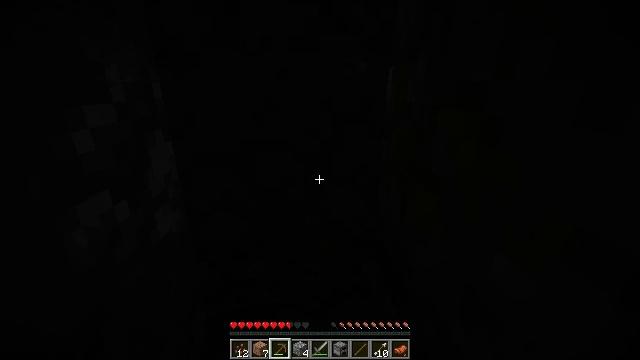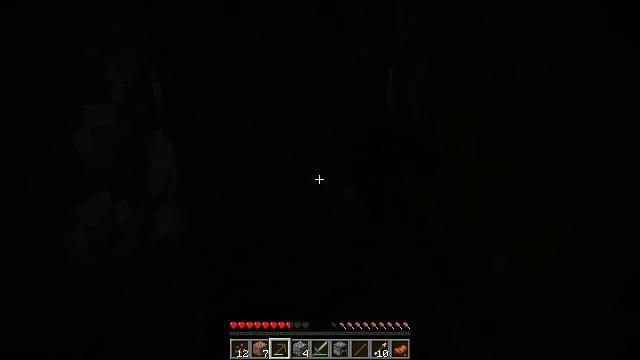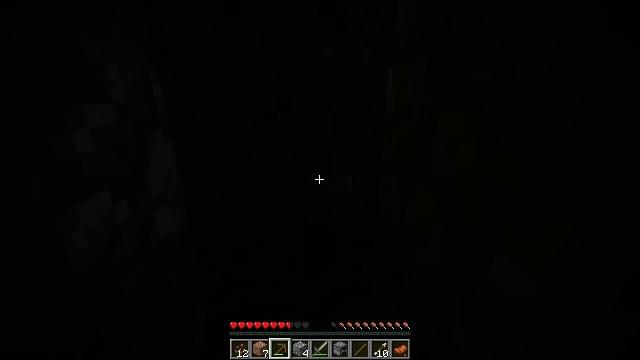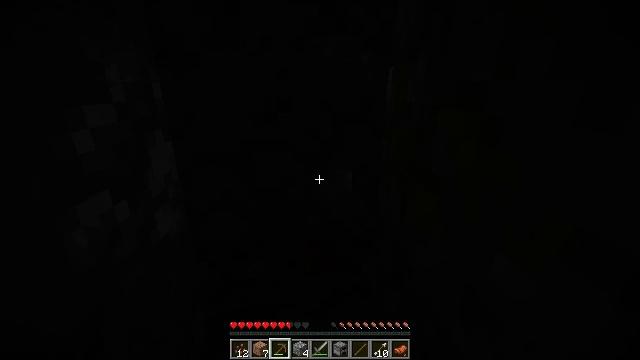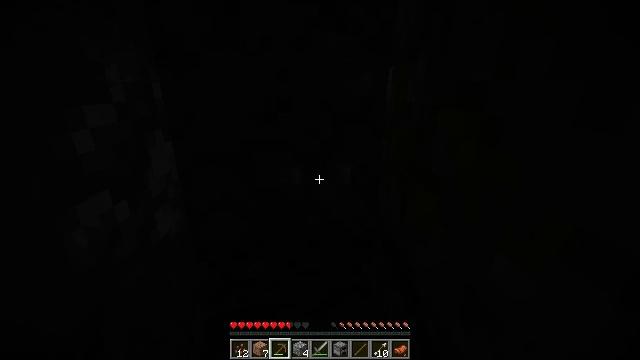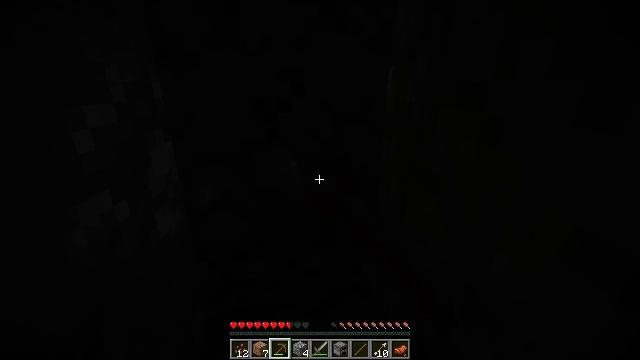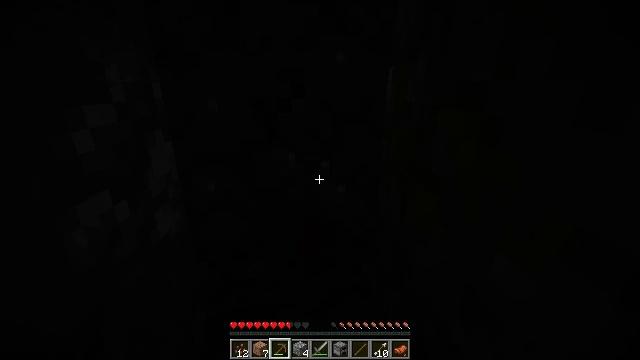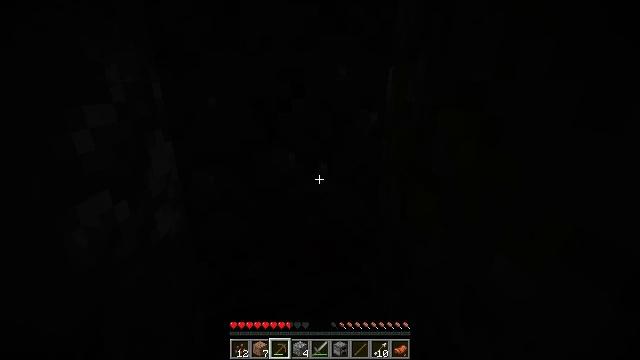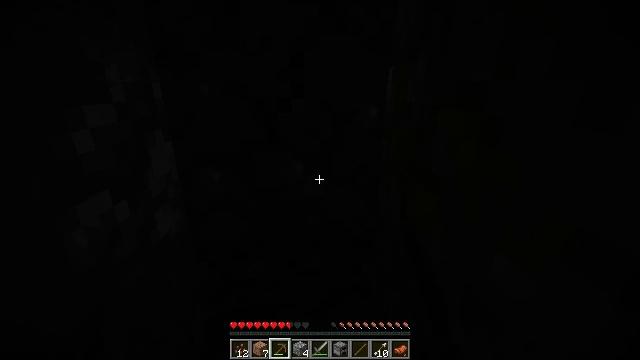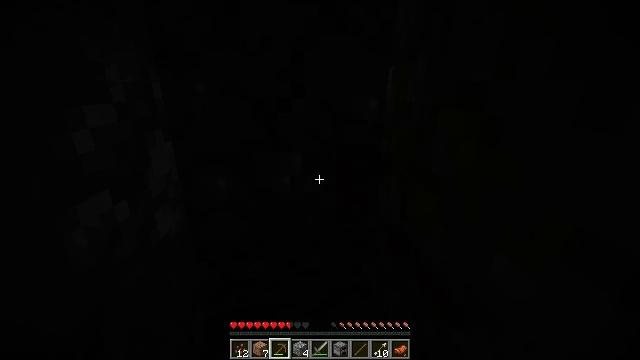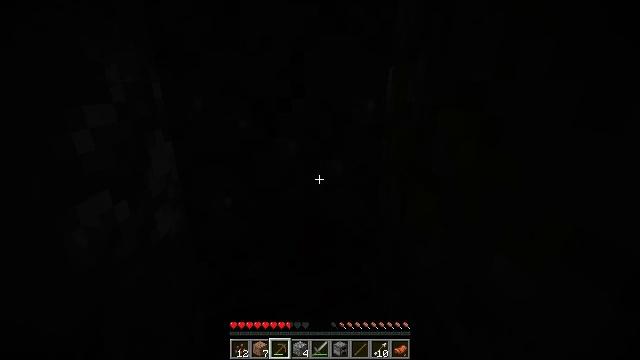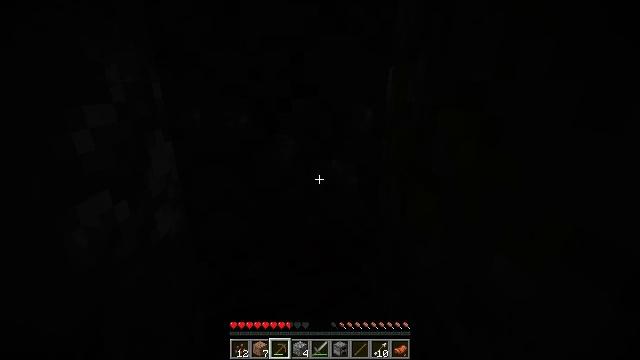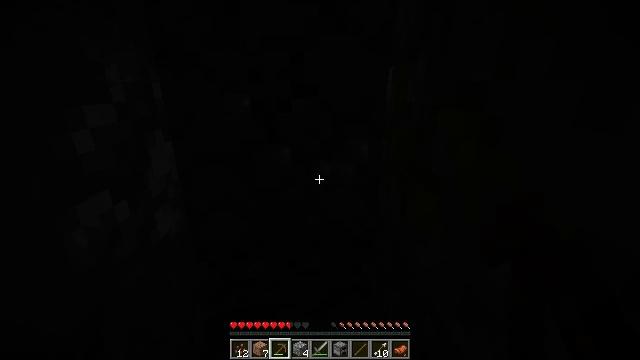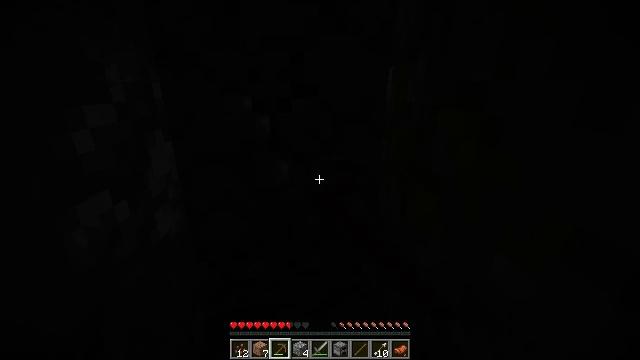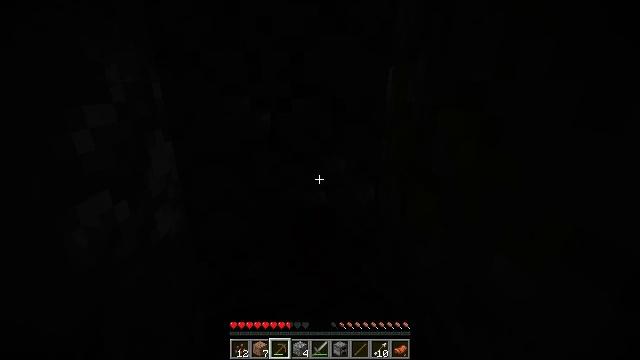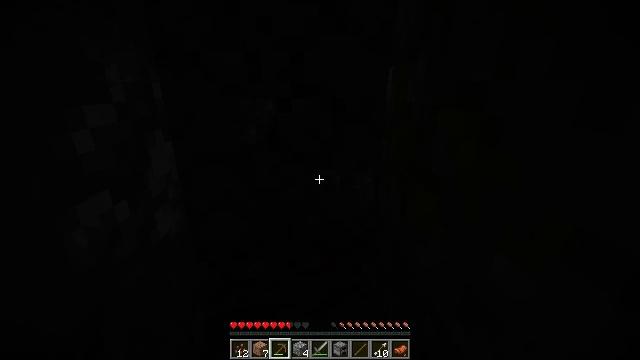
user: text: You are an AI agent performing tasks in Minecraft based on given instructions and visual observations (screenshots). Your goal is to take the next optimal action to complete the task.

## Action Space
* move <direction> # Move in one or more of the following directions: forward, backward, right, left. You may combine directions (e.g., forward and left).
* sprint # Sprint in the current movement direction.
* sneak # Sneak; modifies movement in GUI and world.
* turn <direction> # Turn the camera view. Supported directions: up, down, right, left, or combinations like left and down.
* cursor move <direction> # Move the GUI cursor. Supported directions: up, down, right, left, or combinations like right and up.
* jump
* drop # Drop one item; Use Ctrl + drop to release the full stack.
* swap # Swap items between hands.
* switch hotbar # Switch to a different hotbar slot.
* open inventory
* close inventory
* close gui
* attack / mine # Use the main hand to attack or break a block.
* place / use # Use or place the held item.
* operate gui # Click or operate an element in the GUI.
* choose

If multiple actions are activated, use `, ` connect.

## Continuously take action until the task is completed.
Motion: motion action
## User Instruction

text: Recycle the cobblestone stairs.
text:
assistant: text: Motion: attack / mine
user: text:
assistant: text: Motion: attack / mine
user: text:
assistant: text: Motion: attack / mine
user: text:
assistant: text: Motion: attack / mine
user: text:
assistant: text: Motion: attack / mine
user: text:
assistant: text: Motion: attack / mine
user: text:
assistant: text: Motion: attack / mine
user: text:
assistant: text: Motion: attack / mine
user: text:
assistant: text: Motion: attack / mine
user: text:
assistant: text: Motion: attack / mine
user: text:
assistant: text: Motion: attack / mine
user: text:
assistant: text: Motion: attack / mine
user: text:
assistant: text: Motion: attack / mine
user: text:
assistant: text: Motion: attack / mine
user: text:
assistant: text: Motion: attack / mine
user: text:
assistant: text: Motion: attack / mine
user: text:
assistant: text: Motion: attack / mine
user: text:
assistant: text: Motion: attack / mine
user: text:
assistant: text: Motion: attack / mine
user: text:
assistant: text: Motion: attack / mine
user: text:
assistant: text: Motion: attack / mine
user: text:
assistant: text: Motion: attack / mine
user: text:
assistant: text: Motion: attack / mine
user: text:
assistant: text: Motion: attack / mine
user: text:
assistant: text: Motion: attack / mine
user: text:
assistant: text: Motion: attack / mine
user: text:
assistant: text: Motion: attack / mine
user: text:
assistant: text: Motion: attack / mine
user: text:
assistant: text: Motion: attack / mine
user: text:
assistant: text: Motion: attack / mine